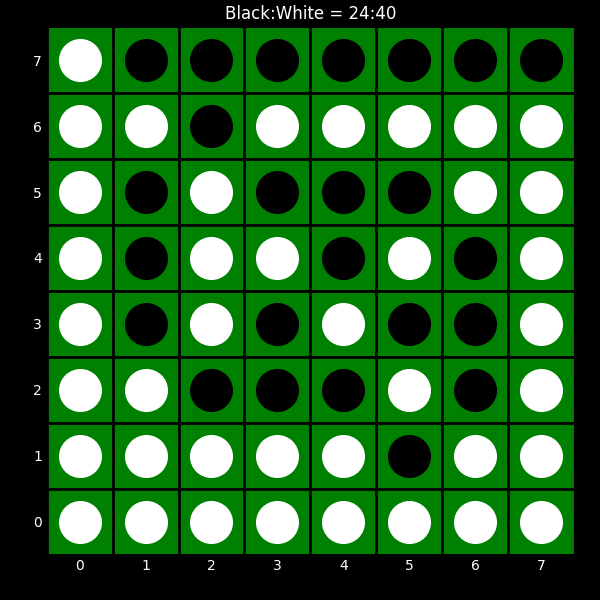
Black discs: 24
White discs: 40